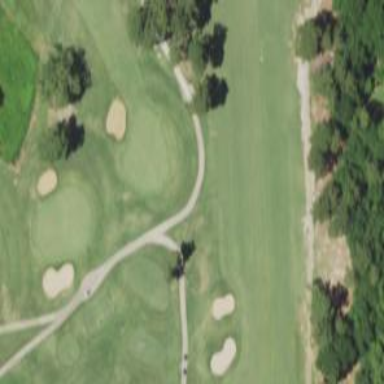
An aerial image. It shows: Path for golf carts.